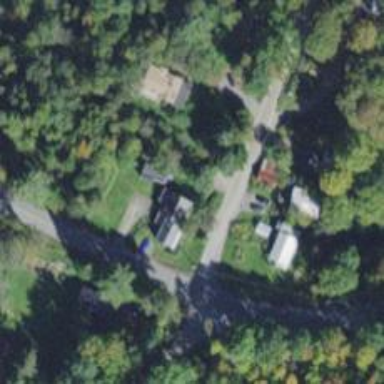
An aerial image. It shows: Driveway.